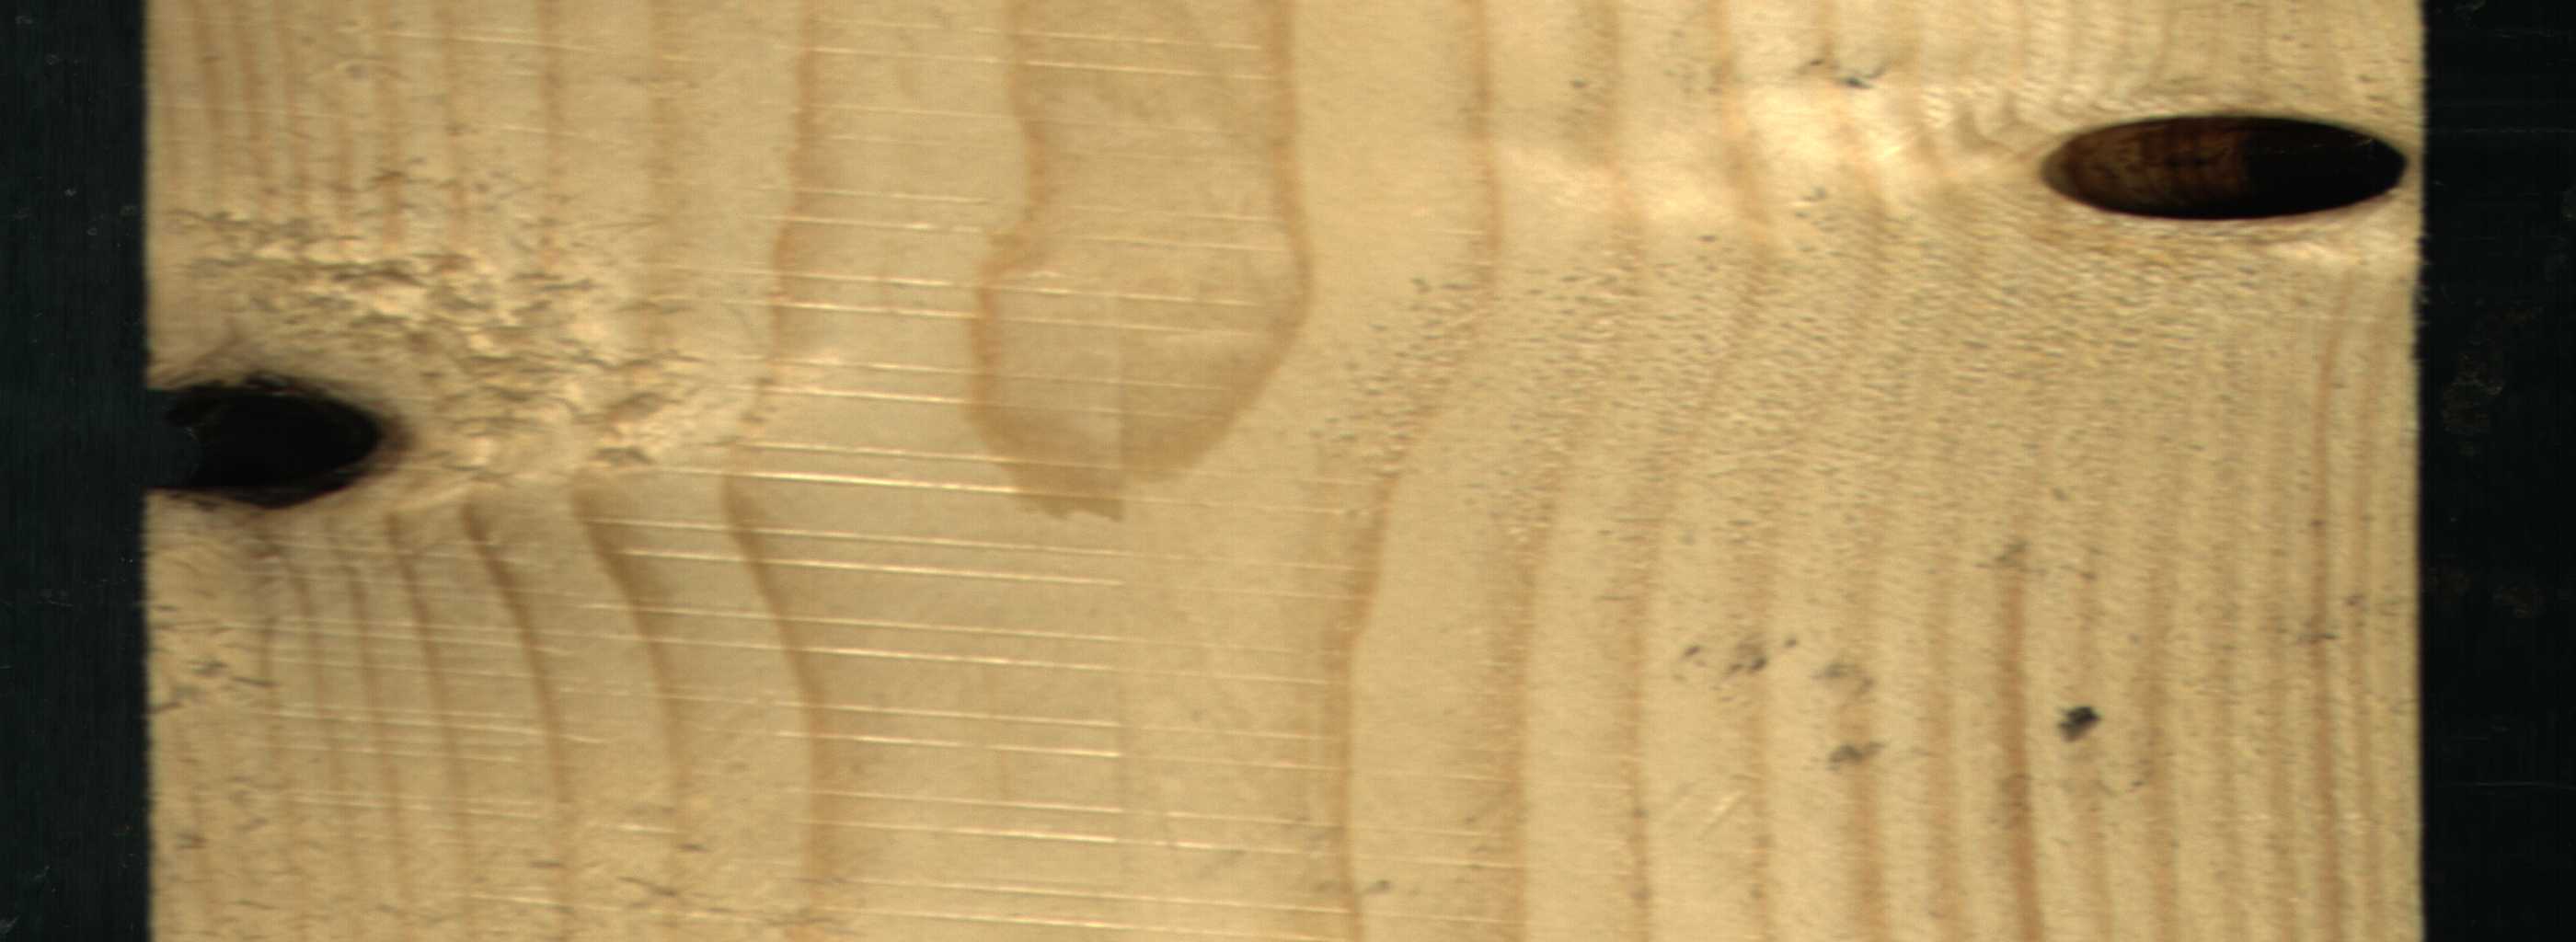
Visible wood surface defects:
Knot_missing
Knot_missing